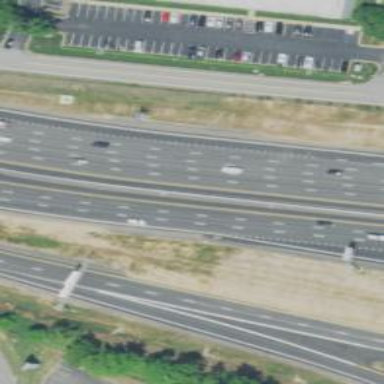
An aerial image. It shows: Asphalt motorway.